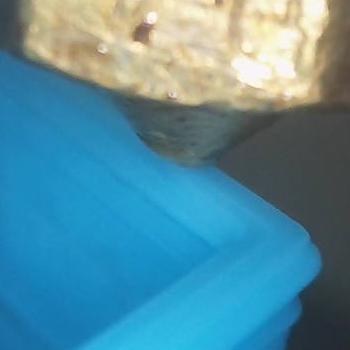
Flow rate: 126%